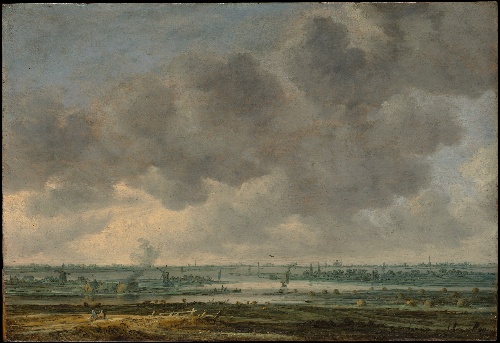
Title: View of Haarlem and the Haarlemmer Meer
Artist: Jan van Goyen
Artist bio: Dutch, Leiden 1596–1656 The Hague
Date: 1646
Object type: Painting
Classification: Paintings
Medium: Oil on wood
Dimensions: 13 5/8 x 19 7/8 in. (34.6 x 50.5 cm)
Department: European Paintings
Credit line: Purchase, 1871
Accession year: 1871
Repository: Metropolitan Museum of Art, New York, NY
Tags: Windmills|Landscapes